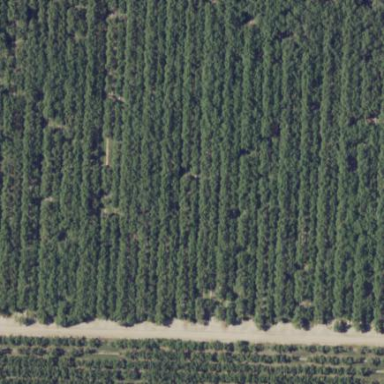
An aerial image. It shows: Orchard filled with almond trees.